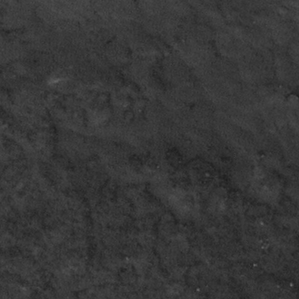
Label: frost